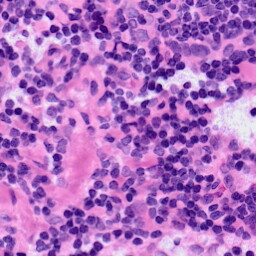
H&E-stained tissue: LymphNode